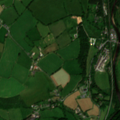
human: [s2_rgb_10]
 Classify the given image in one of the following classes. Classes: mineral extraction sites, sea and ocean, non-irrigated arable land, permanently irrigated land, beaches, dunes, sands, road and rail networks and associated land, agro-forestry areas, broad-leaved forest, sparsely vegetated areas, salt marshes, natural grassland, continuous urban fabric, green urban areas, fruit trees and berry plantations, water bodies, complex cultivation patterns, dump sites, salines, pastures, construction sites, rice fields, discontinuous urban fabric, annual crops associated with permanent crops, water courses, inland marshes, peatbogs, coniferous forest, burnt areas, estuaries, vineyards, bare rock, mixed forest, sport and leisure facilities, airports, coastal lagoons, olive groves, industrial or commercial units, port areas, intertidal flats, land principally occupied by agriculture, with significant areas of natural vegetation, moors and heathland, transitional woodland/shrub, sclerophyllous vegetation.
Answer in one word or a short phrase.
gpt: discontinuous urban fabric, non-irrigated arable land, pastures, broad-leaved forest, coniferous forest, mixed forest